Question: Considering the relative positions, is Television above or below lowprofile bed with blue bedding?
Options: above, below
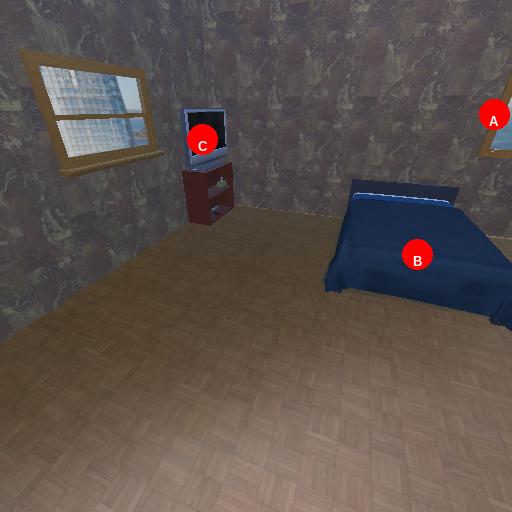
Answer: above